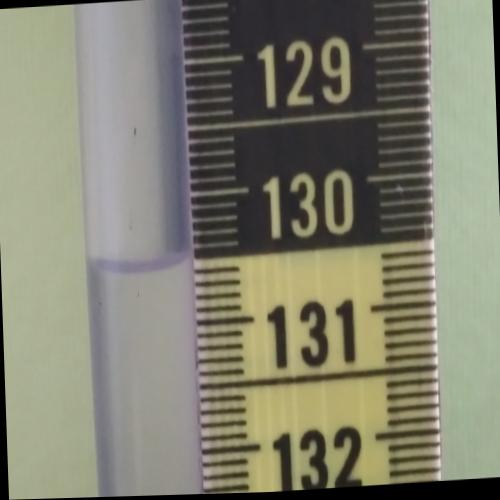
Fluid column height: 130.5 cm